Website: lowes
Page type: address-validator
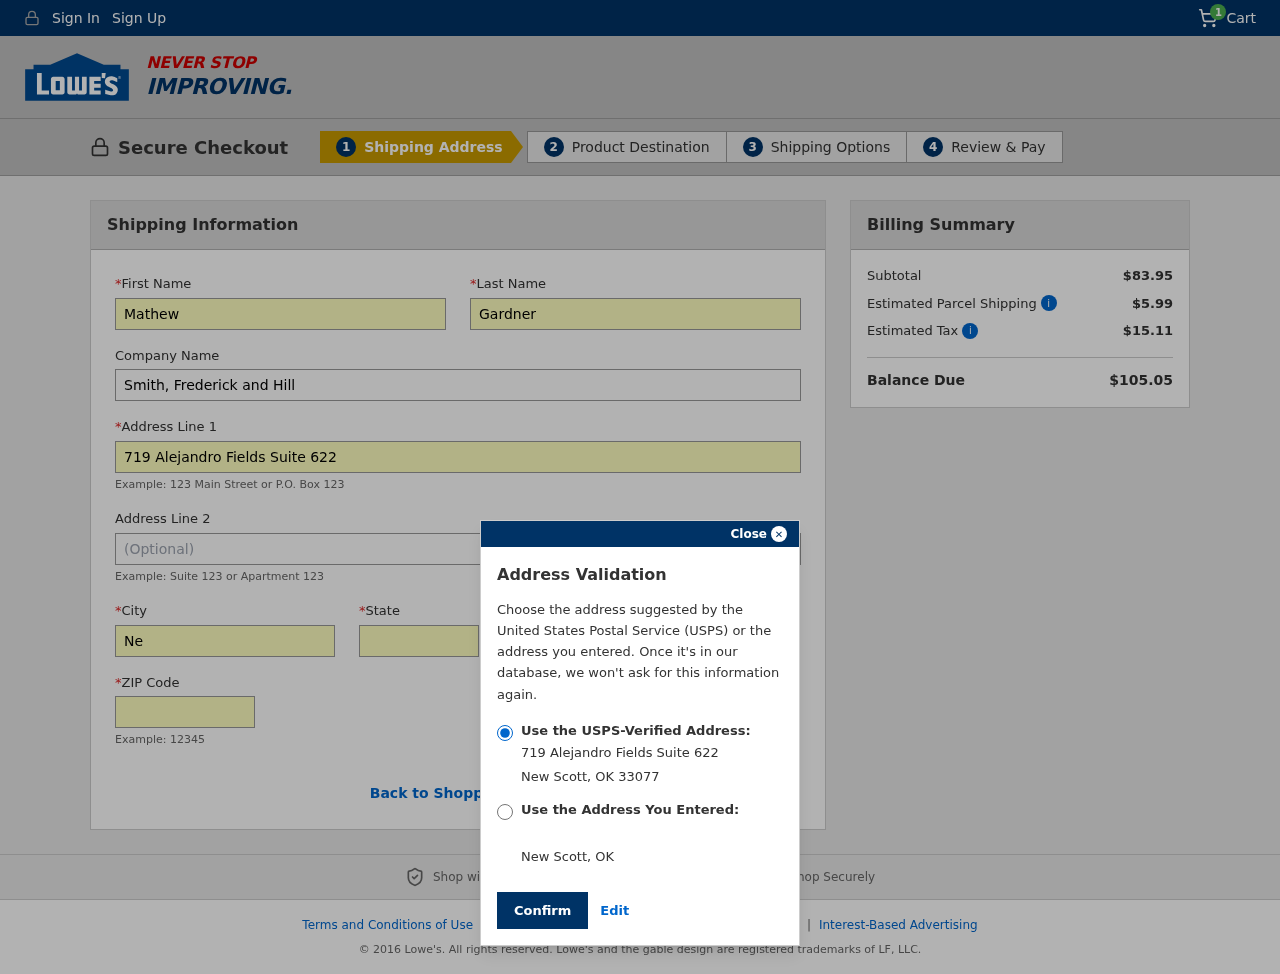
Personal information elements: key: PII_CITY
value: New Scott
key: PII_COMPANY
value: Smith, Frederick and Hill
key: PII_FIRSTNAME
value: Mathew
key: PII_LASTNAME
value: Gardner
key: PII_POSTCODE
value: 33077
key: PII_STATE
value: Oklahoma
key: PII_STATE_ABBR
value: OK
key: PII_STREET
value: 719 Alejandro Fields Suite 622
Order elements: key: ORDER_NUM_ITEMS
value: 1
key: ORDER_SUBTOTAL
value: $83.95
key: ORDER_SHIPPING_COST
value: $5.99
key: ORDER_TAX
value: $15.11
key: ORDER_TOTAL
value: $105.05